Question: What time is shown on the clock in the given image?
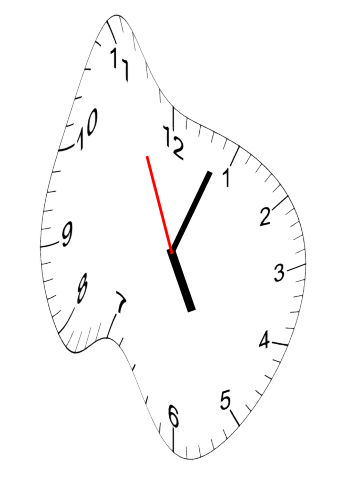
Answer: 05:03:56